Question: I am currently implementing my first web app utilizing AWS infrastructure and learning the basics. I've run into a design issue so came up with the following scenario to illustrate my problem:
Suppose I were making a web app that saves / prints a website as pdf and stores it on S3. The front end has a single form. A user would type in a url for the site they want to save to pdf and click submit. The app should print the page at the given url to pdf and present the file to the user.
To make the app scalable I imagined clicking submit will send an SQS message to a queue with the url to process. A fleet of workers could then consume from this queue, create the pdfs & store them in S3, then store the S3 key / path to SimpleDB. The trouble I am having is how does a worker then notify the web app that processing is complete?
Example Design:

I imagine the Web App could continually poll SimpleDB until an entry for the S3 key appears however this solution seems a bit clumsy. I feel this is a pattern / problem must commonly be encountered. Could anyone provide a common way to address this?
Additionally any recommended resources for common design patterns in the cloud would be greatly beneficial.
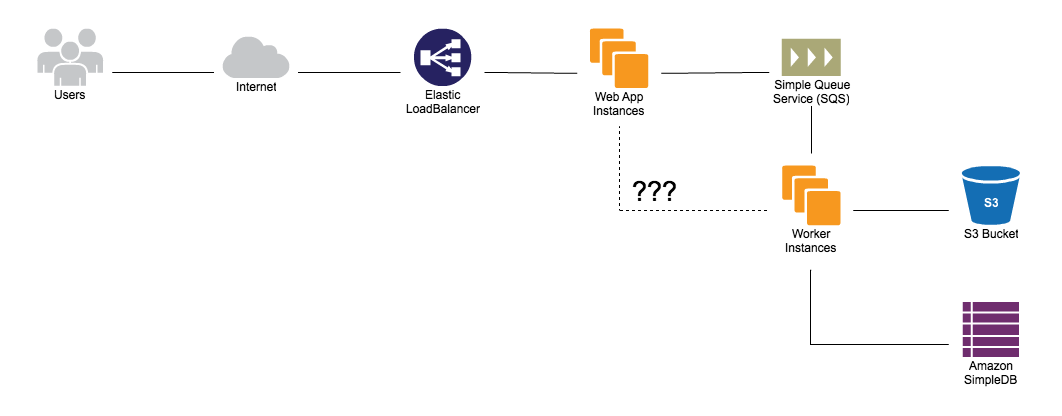
Answer: Unless you are using something like WebSockets, I don't see this being an issue. When the user makes a request, the web application would poll SimpleDB (like you mentioned) to check if the processing was complete (or if there was an error). With something like WebSockets, then you could have another queue that the web application would subscribe to to be notified when processing was complete, to then notify the browser that it was complete.